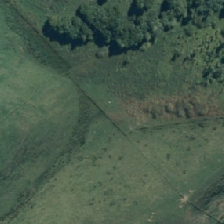
Land cover: deciduous_hardwood